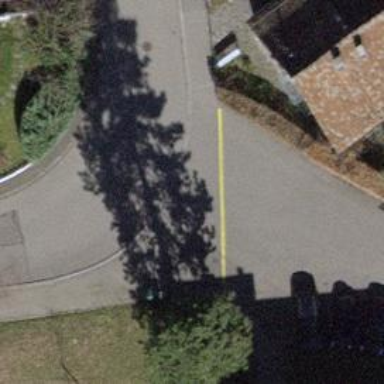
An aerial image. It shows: Unmarked crossing with traffic calming table on the road.